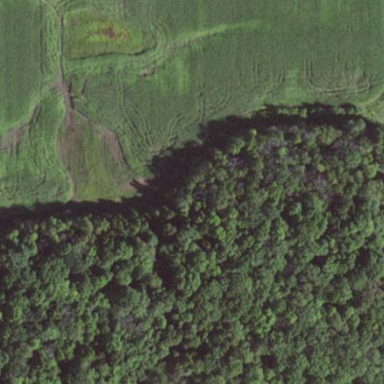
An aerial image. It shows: Forest area.